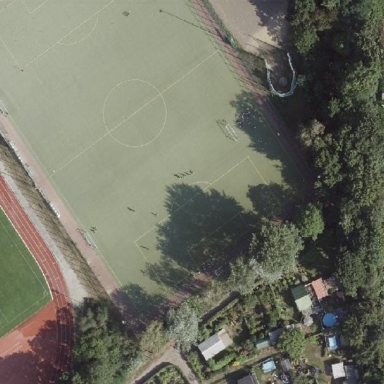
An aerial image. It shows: Soccer pitch with artificial turf for leisure sports activities.